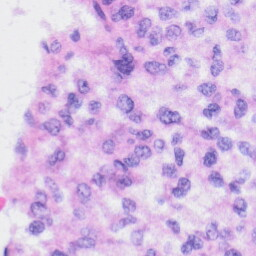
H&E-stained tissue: Liver